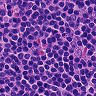
Metastatic tissue present: no